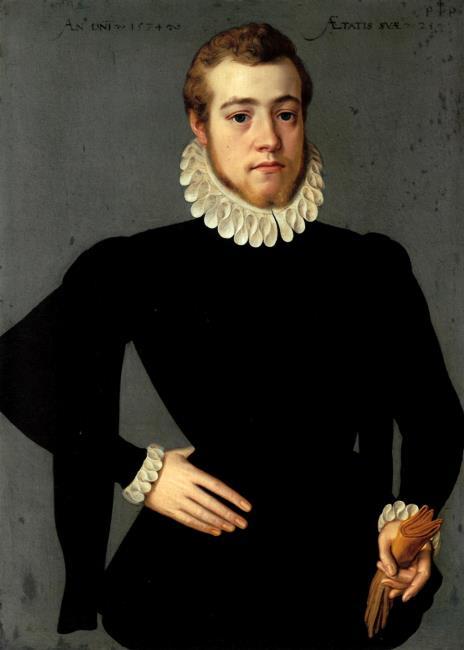
Title: Portrait of a 25-year-old man
Artist: attributed to Pieter Pourbus zie bij tentoonstelling
Earliest date: 1574
Latest date: 1574
Genre: painting
Iconography: Gloves
Keywords: man's portrait, three-quarter length, head to the right, body facing right, beard, ruff, glove/gloves in hand, hand on side